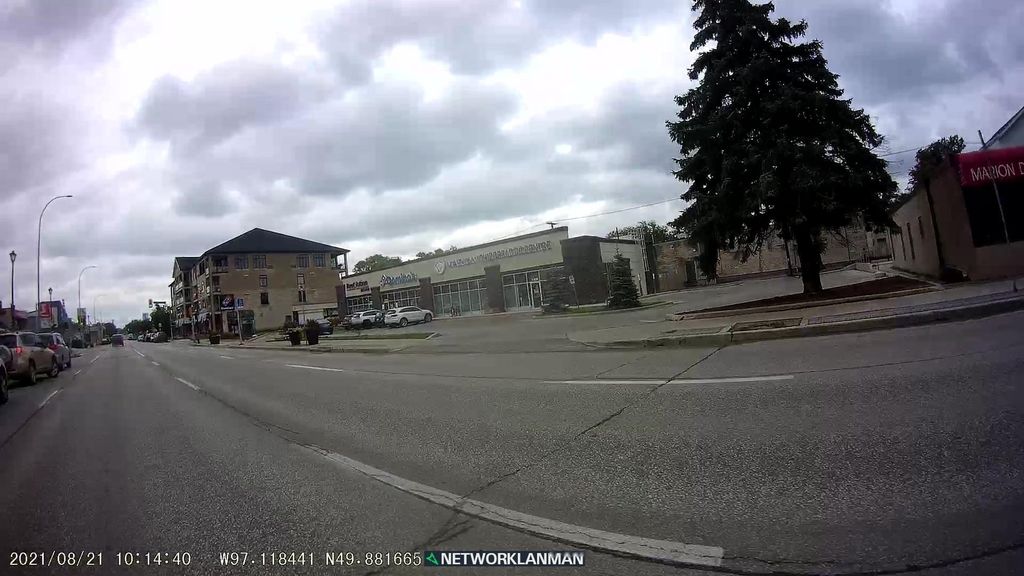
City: winnipeg